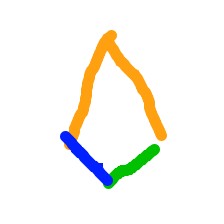
Shape: kite